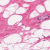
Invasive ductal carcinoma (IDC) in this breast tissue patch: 0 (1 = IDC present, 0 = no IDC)